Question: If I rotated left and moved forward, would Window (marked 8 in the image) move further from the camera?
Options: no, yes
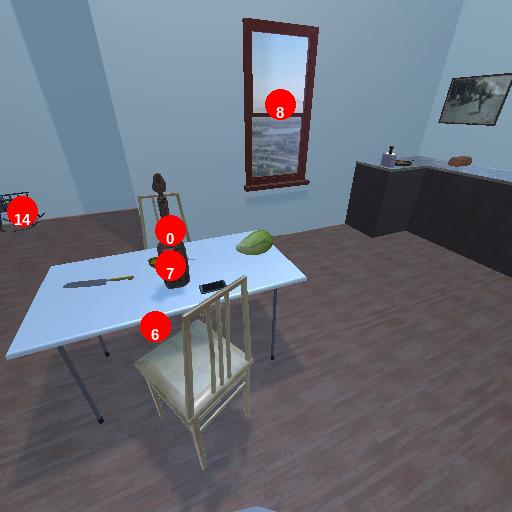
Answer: no